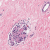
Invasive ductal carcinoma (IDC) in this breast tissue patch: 0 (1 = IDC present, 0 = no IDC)